Field crop: maize
Growth stage: 2
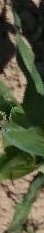
Species: maize